Question: How I can make this scrollbar:

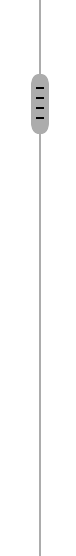
Answer: To change the thumb image you can simply create the following style and apply it to your ScrollView:
'''
<style name="your_style_name">
<item name="android:scrollbarAlwaysDrawVerticalTrack">true</item>
<item name="android:scrollbarStyle">outsideOverlay</item>
<item name="android:scrollbars">vertical</item>
<item name="android:fadeScrollbars">false</item>
<item name="android:scrollbarThumbVertical">@drawable/scroller_thumb</item>
</style>
'''
where scroller_thumb is your custom image for the scroller thumb.
also note the following attributes:
1. "android:fadeScrollbars" which is set to false to make the thumb image stay permanently.
2. "android:scrollbarStyle" which is set to outsideOverlay to make the thumb image drawn at the "Edge of the view and overlaid" as stated here: android:scrollbarStyle
Now, in order to put the thin line you want under the scroller, simply add an image view containing the line image, to the direct child of the ScrollView (RelativeLayout child as a direct child for the ScrollView will allow you to position the image on the right side of the view - so this is would have been my choice).
and that's it.